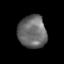
Tissue: skin
Cell type: Epithelial cells
Senescence score: 0.2628
Nuclear area (px): 909
Mean DAPI intensity: 106.146